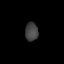
Tissue: lung
Cell type: Endothelial cells
Senescence score: 0.5705
Nuclear area (px): 235
Mean DAPI intensity: 65.868